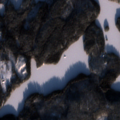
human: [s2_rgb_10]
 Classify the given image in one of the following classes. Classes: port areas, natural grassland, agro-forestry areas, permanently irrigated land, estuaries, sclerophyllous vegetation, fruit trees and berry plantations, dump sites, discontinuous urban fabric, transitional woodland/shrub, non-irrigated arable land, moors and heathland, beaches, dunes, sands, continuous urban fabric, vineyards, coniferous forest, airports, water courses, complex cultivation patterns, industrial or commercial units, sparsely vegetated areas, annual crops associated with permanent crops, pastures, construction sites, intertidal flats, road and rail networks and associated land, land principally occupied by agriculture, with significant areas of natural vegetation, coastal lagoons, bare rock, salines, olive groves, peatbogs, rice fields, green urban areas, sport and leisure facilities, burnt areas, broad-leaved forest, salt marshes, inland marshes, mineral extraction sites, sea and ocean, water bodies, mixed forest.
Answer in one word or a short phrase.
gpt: coniferous forest, water bodies